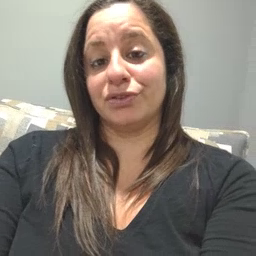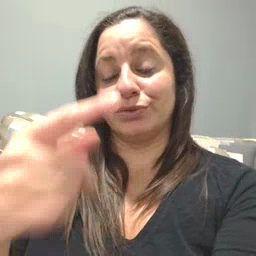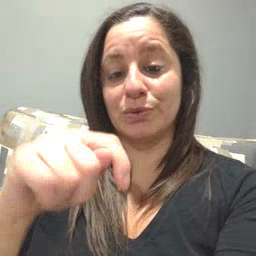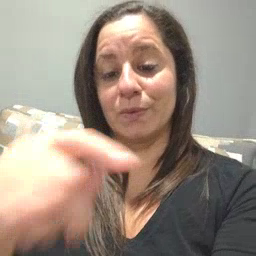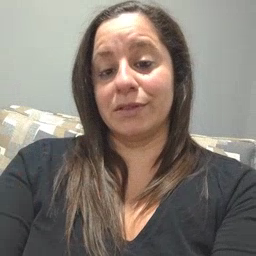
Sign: toy